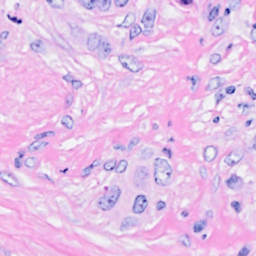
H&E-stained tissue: Breast